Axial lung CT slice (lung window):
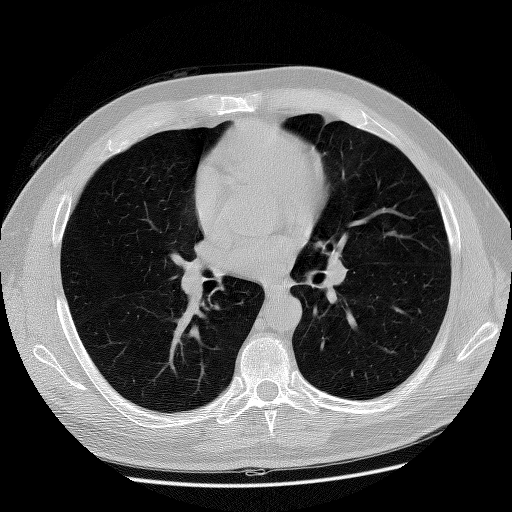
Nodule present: no